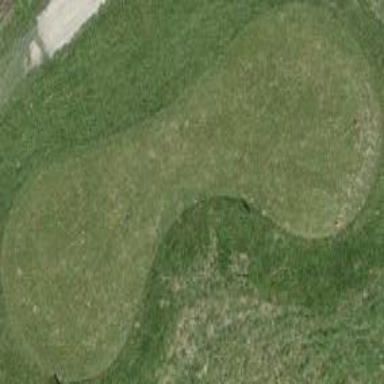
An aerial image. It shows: Golf tee.